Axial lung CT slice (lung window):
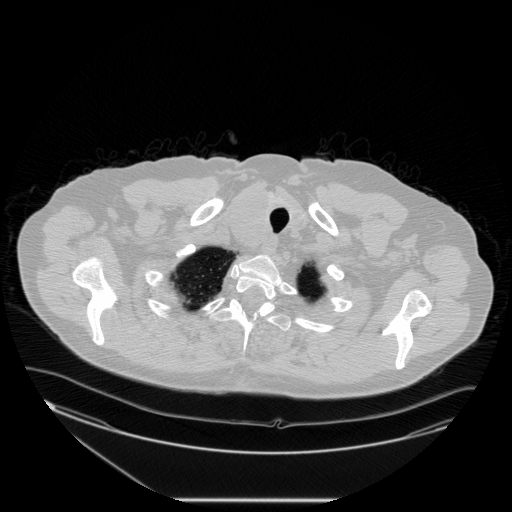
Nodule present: no